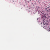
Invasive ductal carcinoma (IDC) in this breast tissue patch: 0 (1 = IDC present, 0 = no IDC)